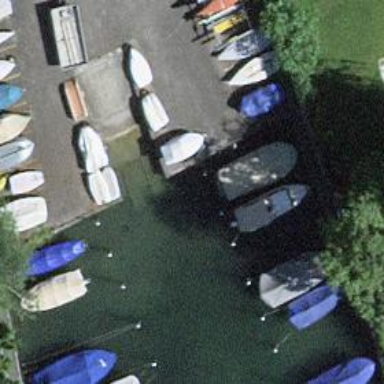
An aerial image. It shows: Slipway on leisure land.